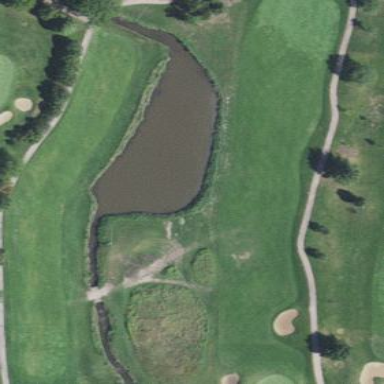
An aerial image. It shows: Water hazard on golf course. The hazard is natural water feature.